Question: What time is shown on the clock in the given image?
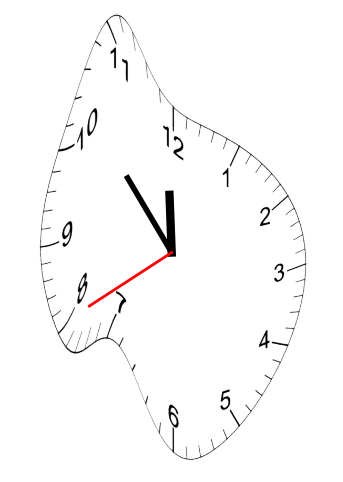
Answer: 11:52:40